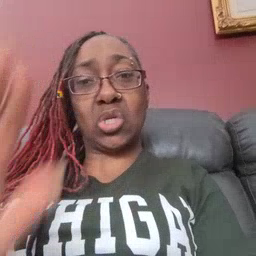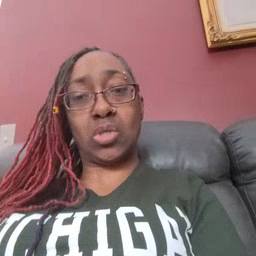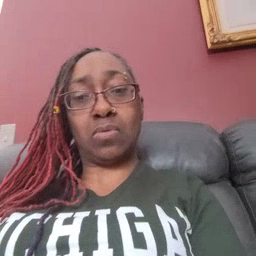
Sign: finish